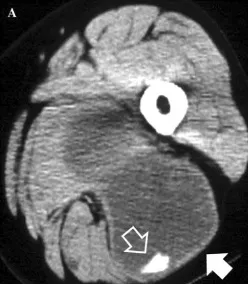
Fifty-five-year-old woman with foreign body granuloma of the left posterior thigh. A: Axial computed tomography (CT) of the left thigh. Huge mass in the hamstring muscle (solid arrow) with a small high-density fragment (open arrow) was observed.
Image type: radiology (ct)